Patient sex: M
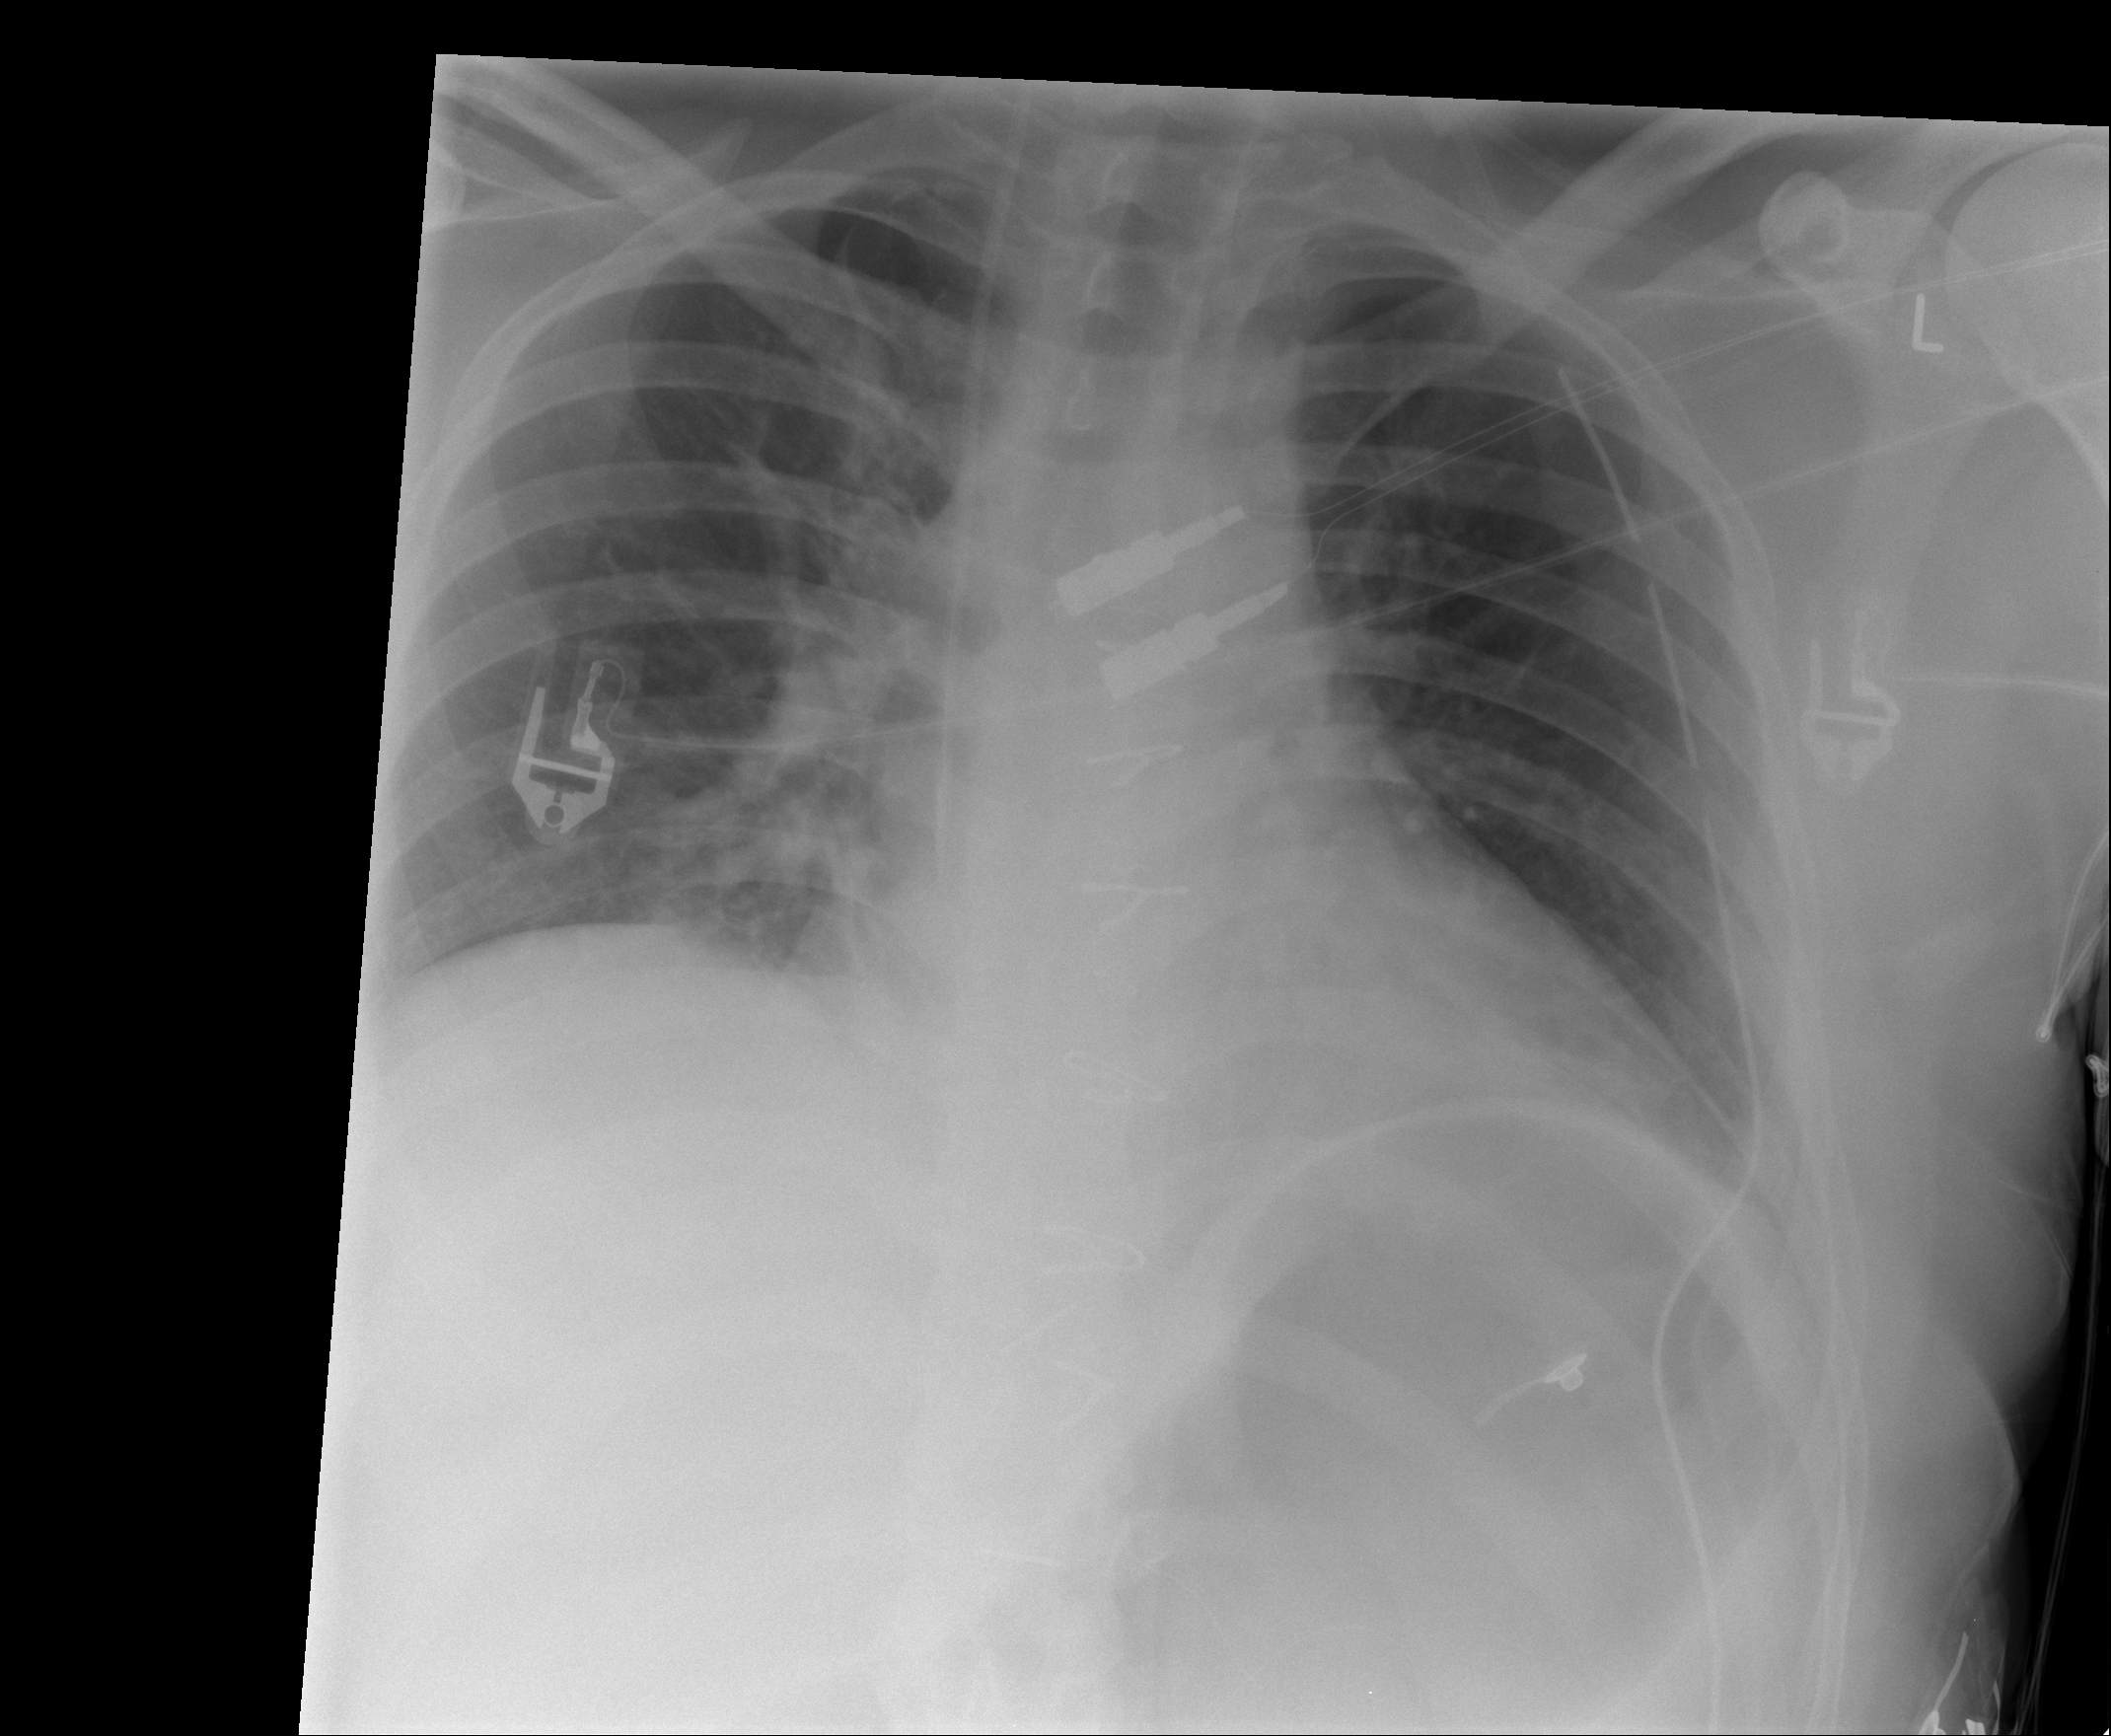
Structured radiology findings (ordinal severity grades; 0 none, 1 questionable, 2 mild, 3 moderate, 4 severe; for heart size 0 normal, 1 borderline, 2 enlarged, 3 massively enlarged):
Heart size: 0
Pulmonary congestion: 2
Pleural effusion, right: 0
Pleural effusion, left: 0
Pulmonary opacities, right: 0
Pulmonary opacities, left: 0
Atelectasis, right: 0
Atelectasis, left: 0